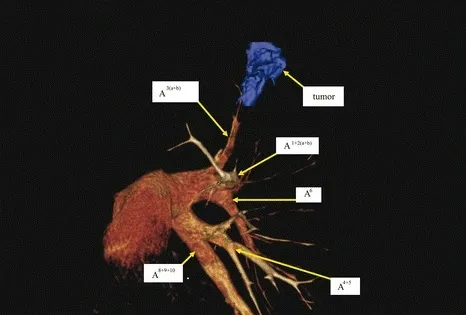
A preoperative 3D-CT angiographic image shows the left main pulmonary artery and the left mediastinal lingular and basal pulmonary arteries. The left A4+5 and A8+9+10 formed a common trunk.
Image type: radiology (ct)